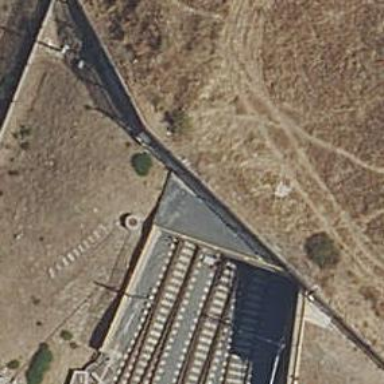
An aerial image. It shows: Tunnel with electrified contact line located in service yard.